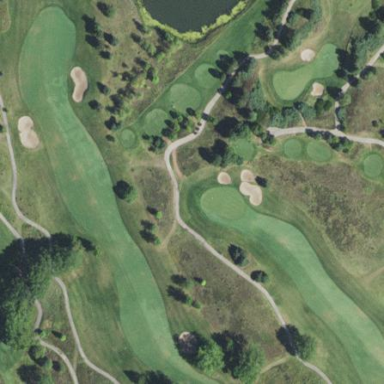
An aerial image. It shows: Golf fairway in the image.